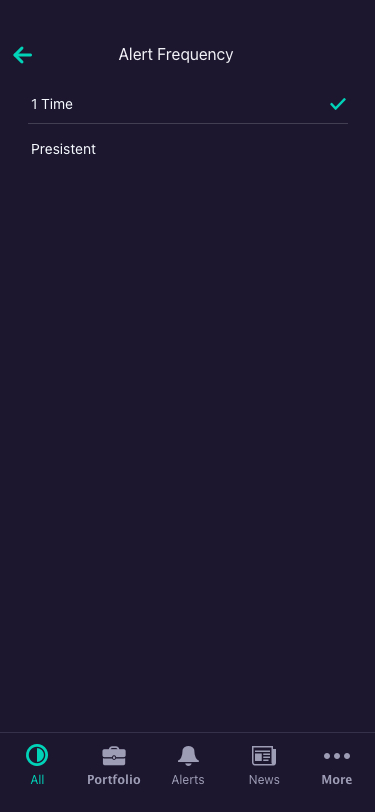
Text in this UI design:
1 Time
Presistent
Alert Frequency
All
Portfolio
Alerts
News
More